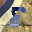
Label: 8